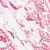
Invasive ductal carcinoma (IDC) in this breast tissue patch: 0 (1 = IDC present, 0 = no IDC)